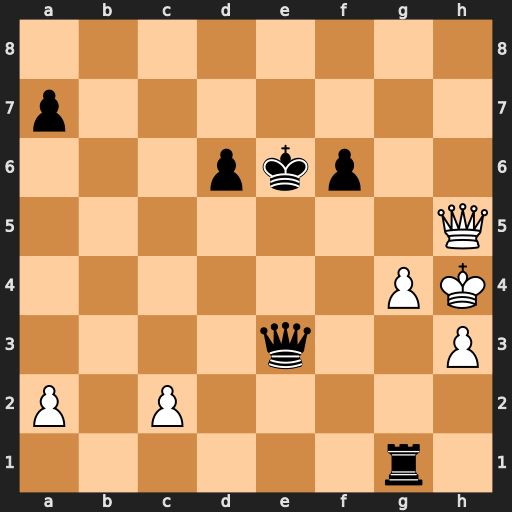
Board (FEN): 8/p7/3pkp2/7Q/6PK/4q2P/P1P5/6r1
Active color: w
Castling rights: -
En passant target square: -
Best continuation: Qe8+ Kd5 Qxe3